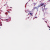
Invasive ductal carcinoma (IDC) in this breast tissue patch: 0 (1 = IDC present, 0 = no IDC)